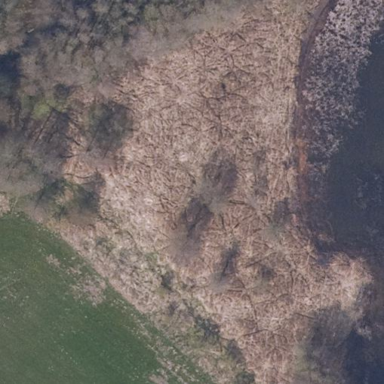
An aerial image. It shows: Landscape covered with heath.